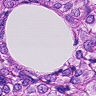
Metastatic tissue present: yes